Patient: sex M, age 80
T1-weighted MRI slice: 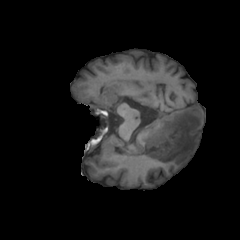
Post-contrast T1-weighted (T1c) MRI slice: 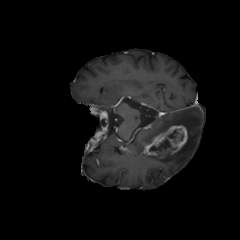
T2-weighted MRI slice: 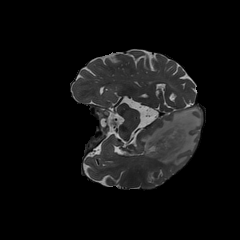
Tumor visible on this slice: yes
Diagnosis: Glioblastoma, IDH-wildtype
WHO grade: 4